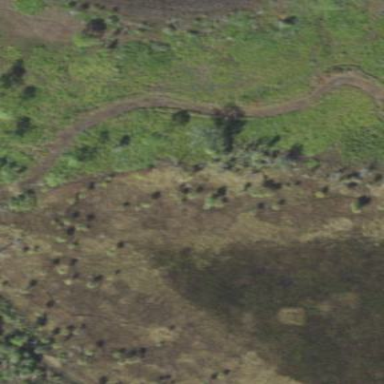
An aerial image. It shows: Wetland area characterized by wet meadow.